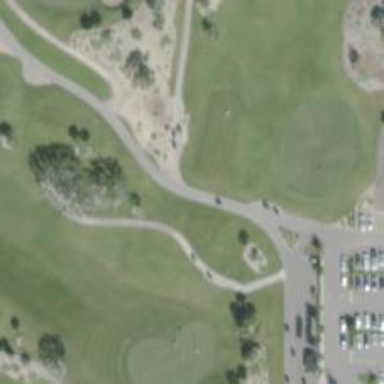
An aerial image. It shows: Footway that also serves as golf cart path.